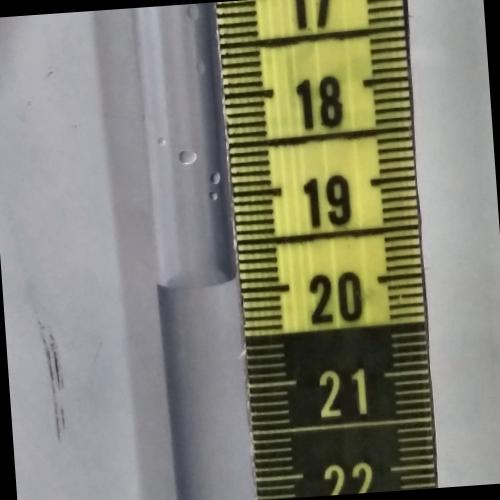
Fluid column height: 19.9 cm